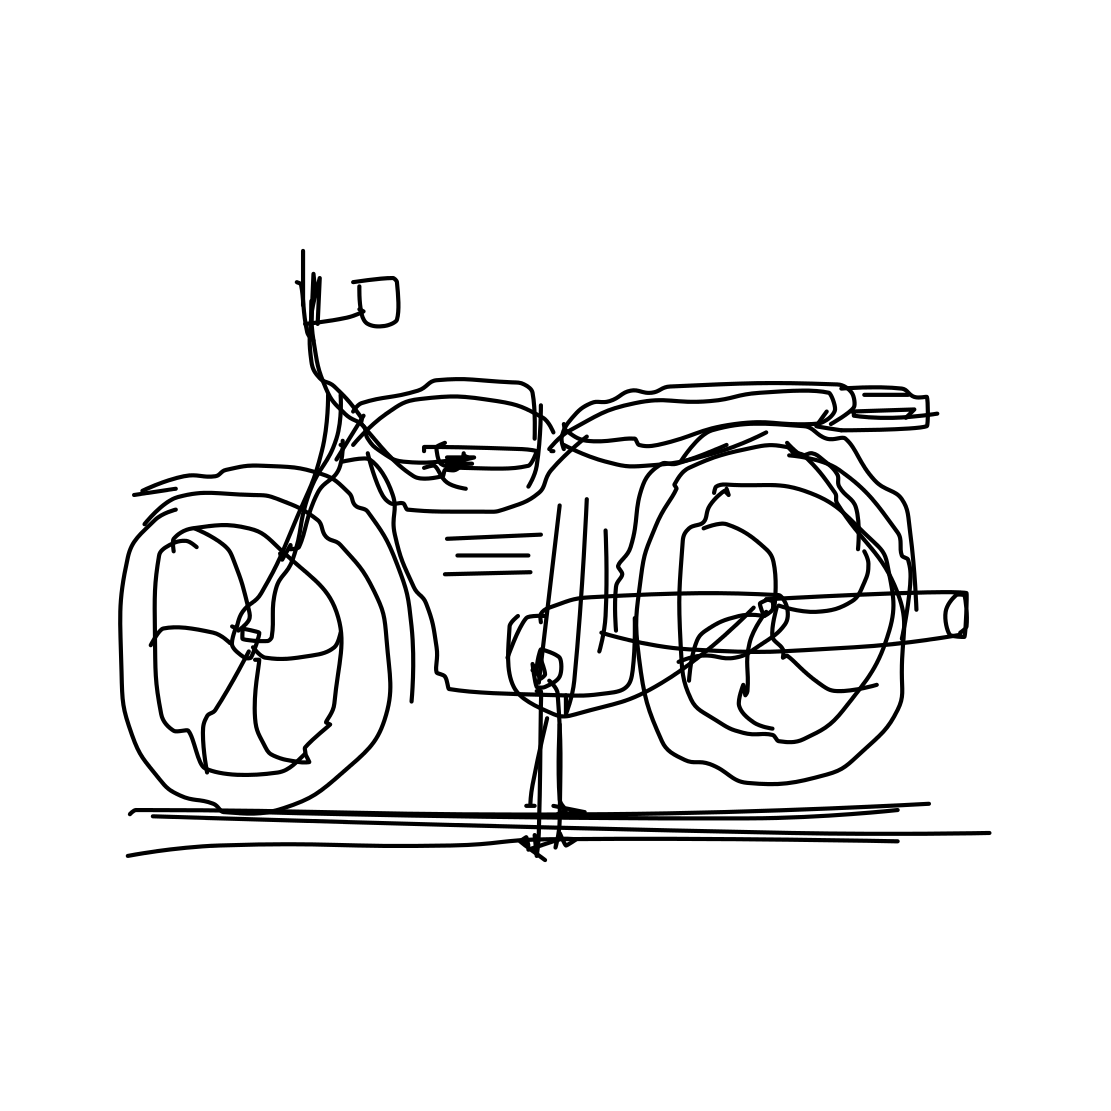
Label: motorbike